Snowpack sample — Snodgrass Mountain, Crested Butte, Colorado (2/4/25, 12:06 PM MST)
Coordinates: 38.923, -106.968
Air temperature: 35 °F
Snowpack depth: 80 cm
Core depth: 50 cm
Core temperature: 30.2 °F
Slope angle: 14°, slope face: 78°
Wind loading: low
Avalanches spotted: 0
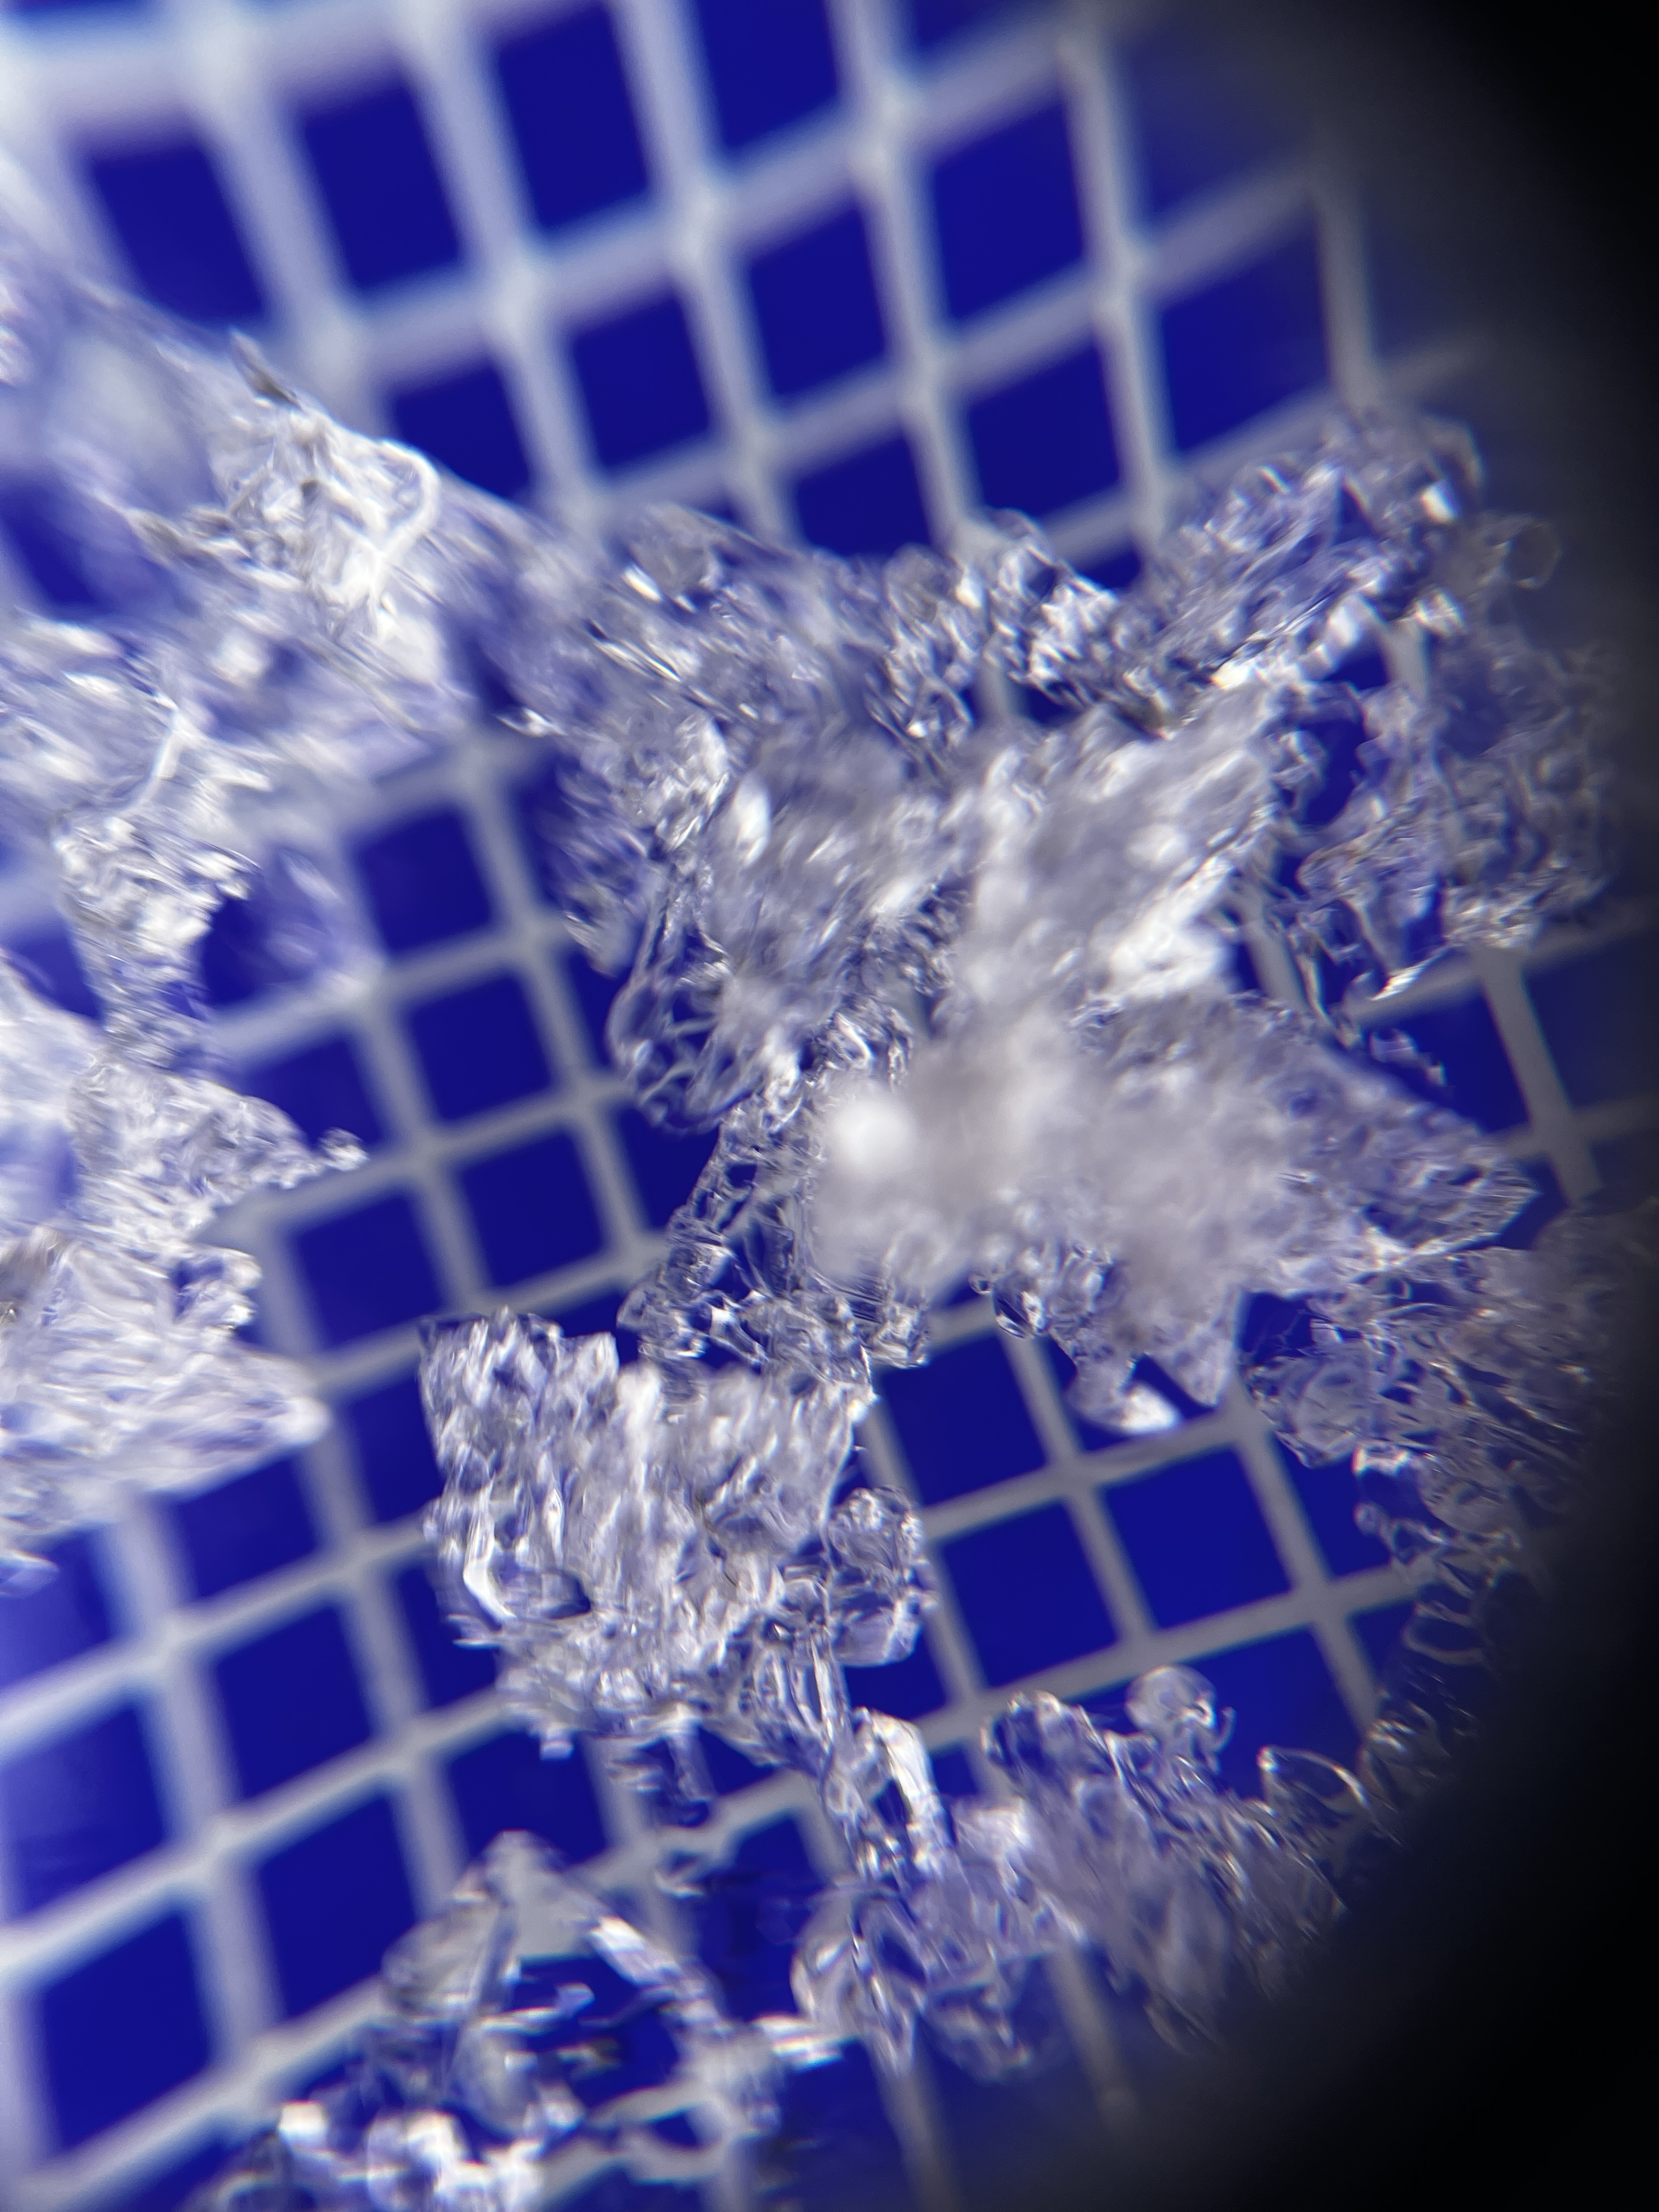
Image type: magnified_profile
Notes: No avalanches nearby, unusually warm weather for the last month reported by residents, Collected 25 yards from treeline